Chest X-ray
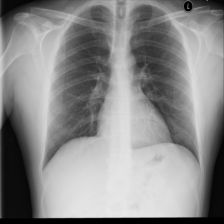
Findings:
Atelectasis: negative
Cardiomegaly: negative
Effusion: negative
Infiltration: positive
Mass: negative
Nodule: negative
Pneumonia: negative
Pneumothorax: negative
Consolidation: negative
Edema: negative
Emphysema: negative
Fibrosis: negative
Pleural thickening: negative
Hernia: negative